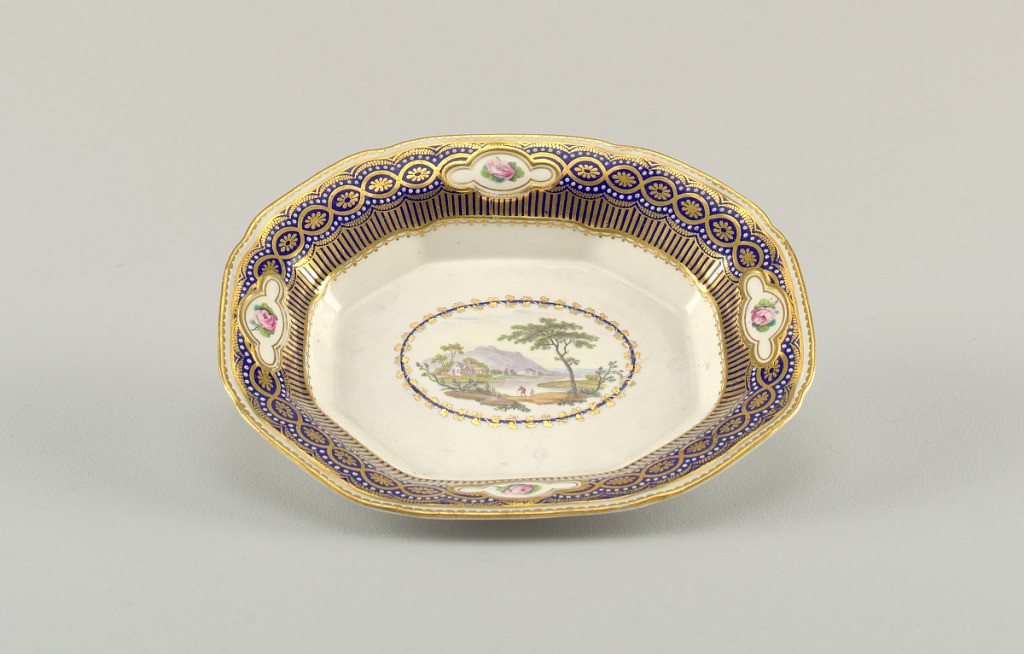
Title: Platter (One of a Pair)
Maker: Derby Porcelain Factory, English, established 1756
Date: ca. 1784–1806
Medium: soft paste porcelain, vitreous enamel, gold
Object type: platter
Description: Octagonal dish, border decorated with geometric designs in gold, blue and white. Four medallions, each containing a single pink rose. Bottom decorated with a landscape in an oval bound with ivy.